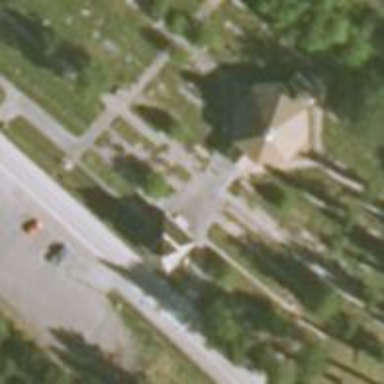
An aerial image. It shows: Historical site featuring war memorial.